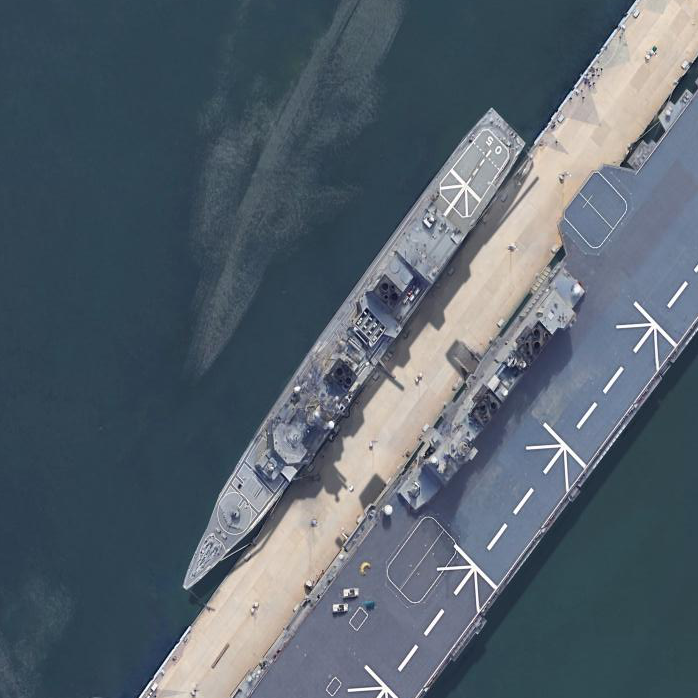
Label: cruiser